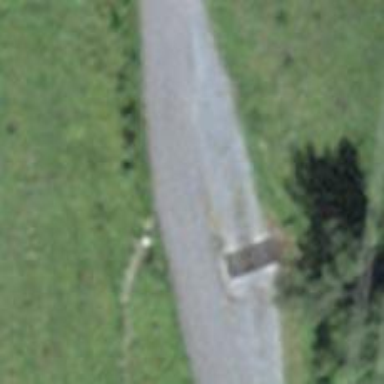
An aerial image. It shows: Cattle grid.